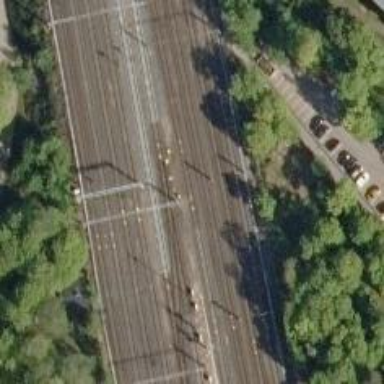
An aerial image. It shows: Railway track with continuous electrified contact lines.